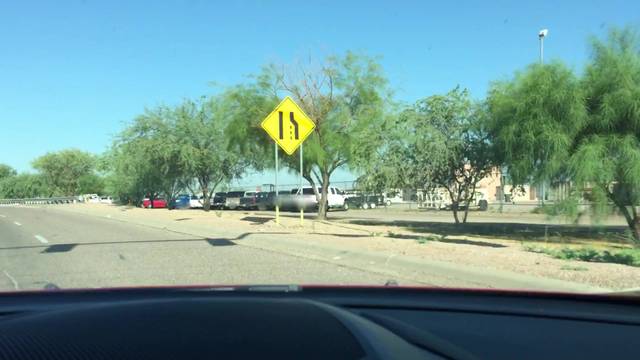
Region: United States
Coordinates: 33.456, -111.858